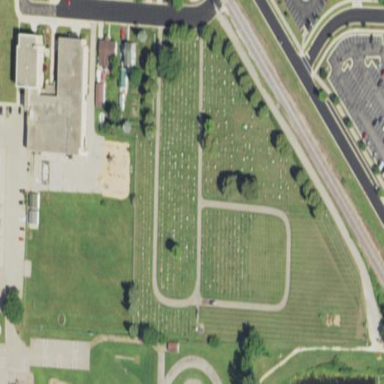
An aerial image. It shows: Cemetery.